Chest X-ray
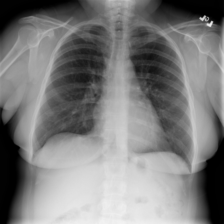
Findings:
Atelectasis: negative
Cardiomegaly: negative
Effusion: negative
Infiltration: negative
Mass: negative
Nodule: negative
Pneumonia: negative
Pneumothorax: negative
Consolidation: negative
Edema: negative
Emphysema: negative
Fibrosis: negative
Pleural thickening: negative
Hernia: negative